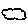
Label: cloud